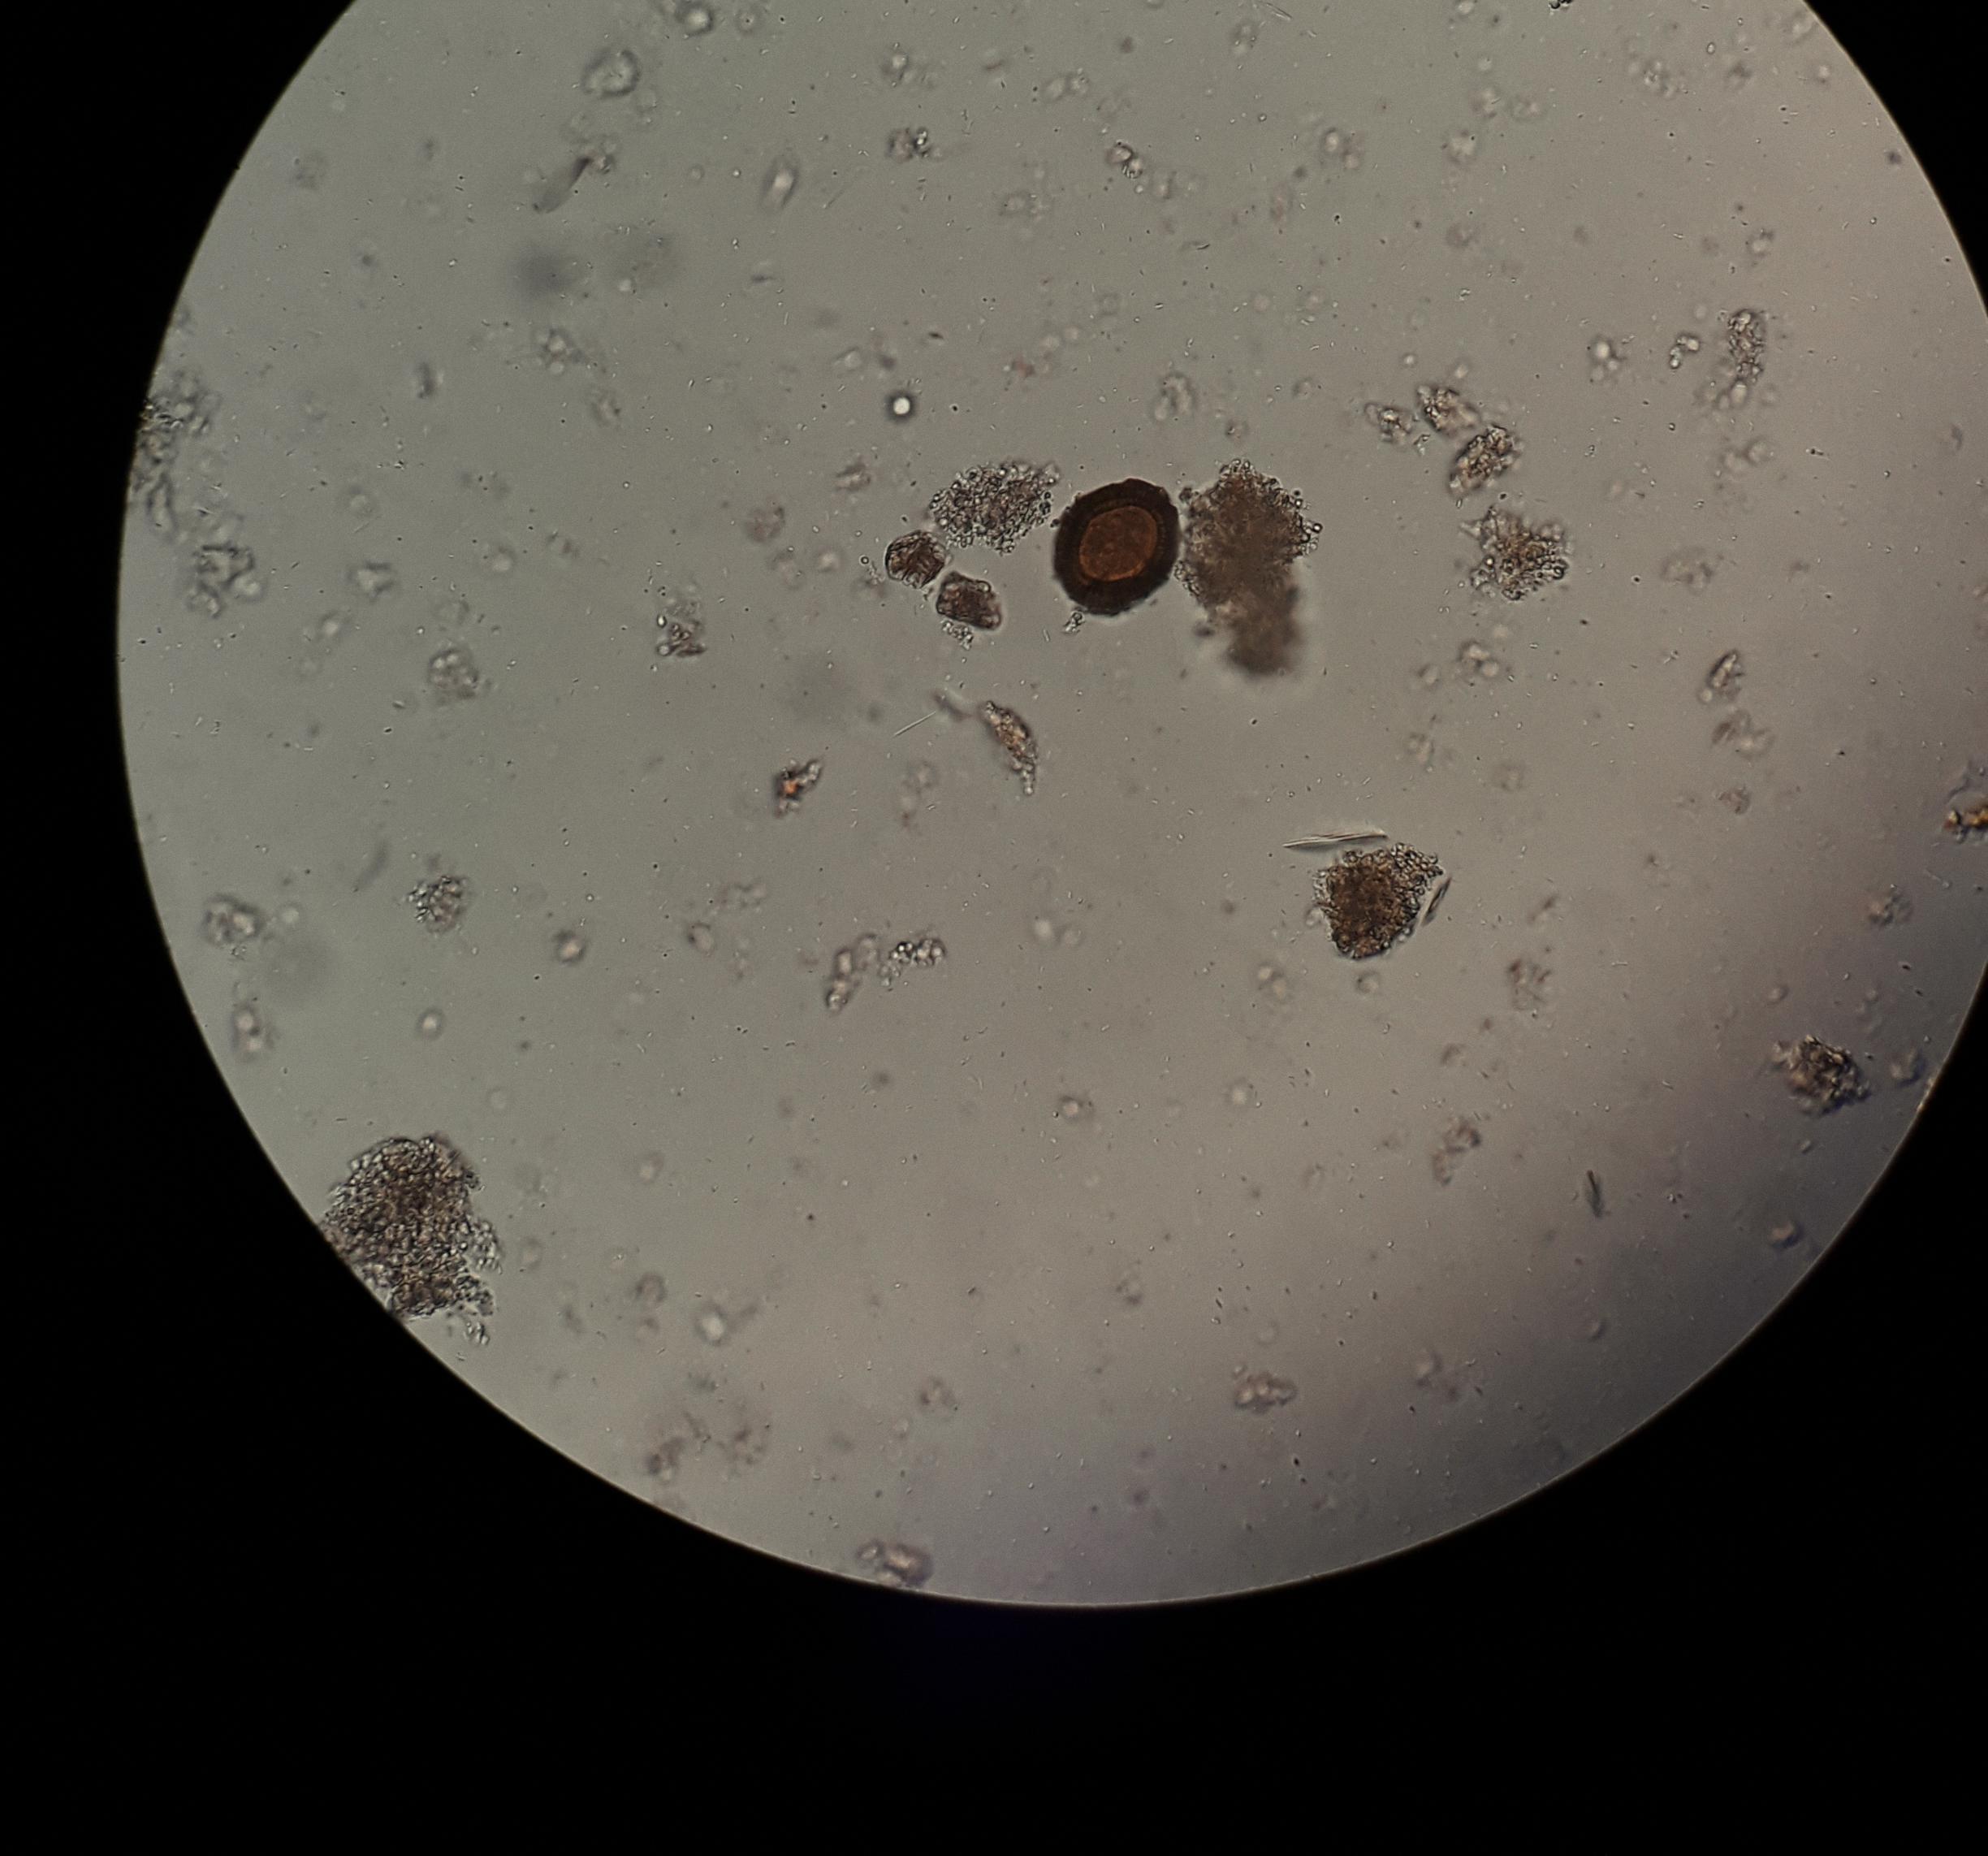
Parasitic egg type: Taenia spp. egg